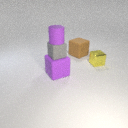
large brown rubber cube to the right of large purple rubber cube